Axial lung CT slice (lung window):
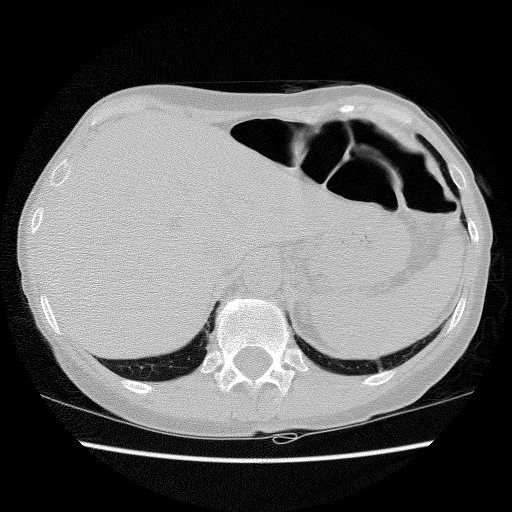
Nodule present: no